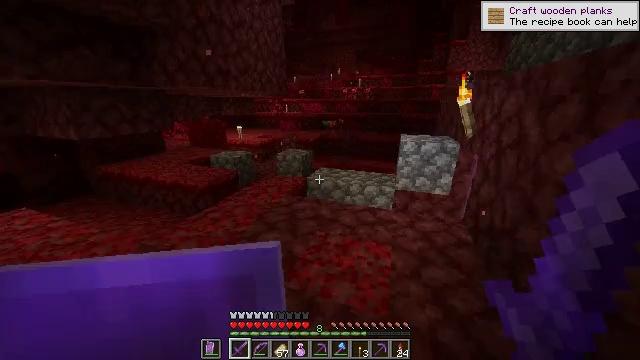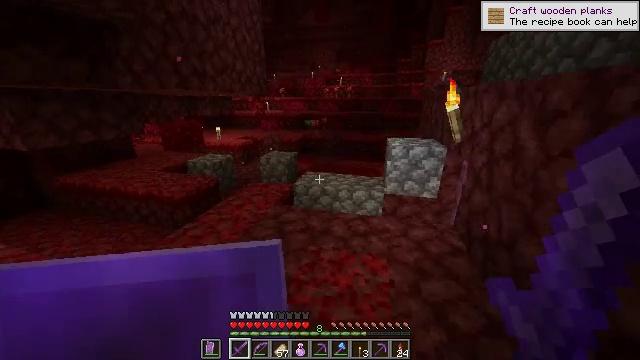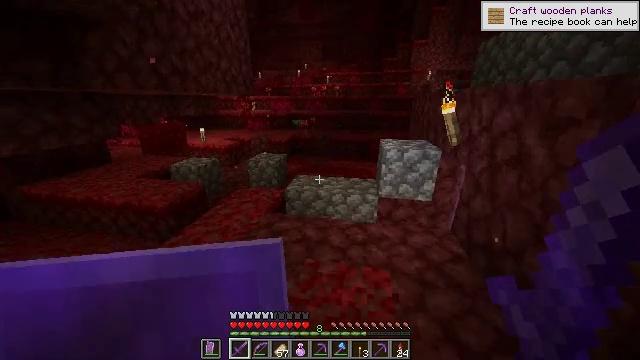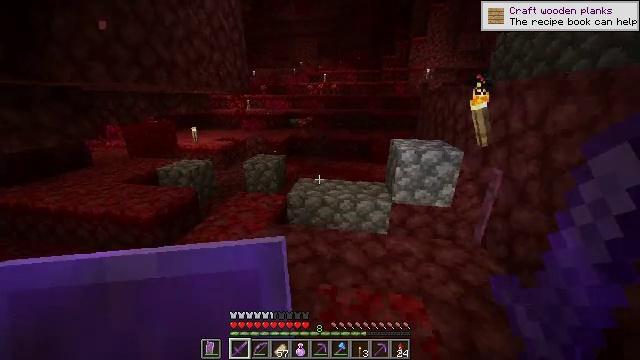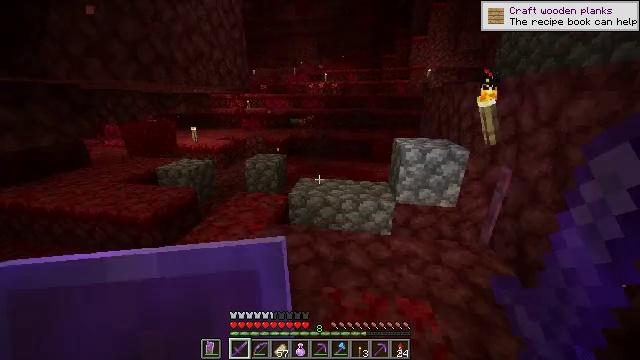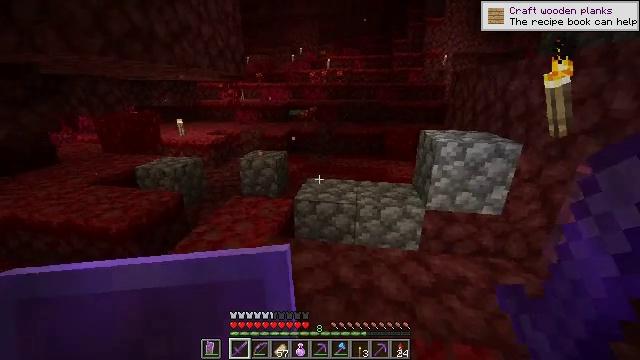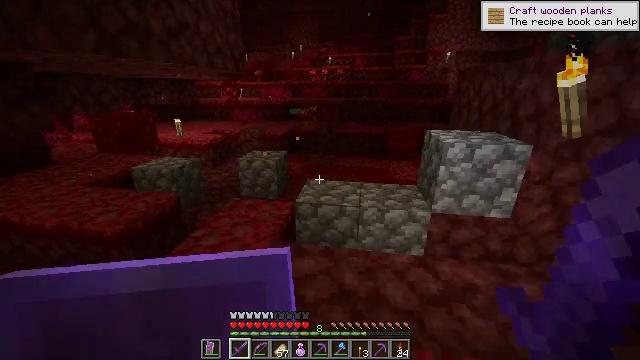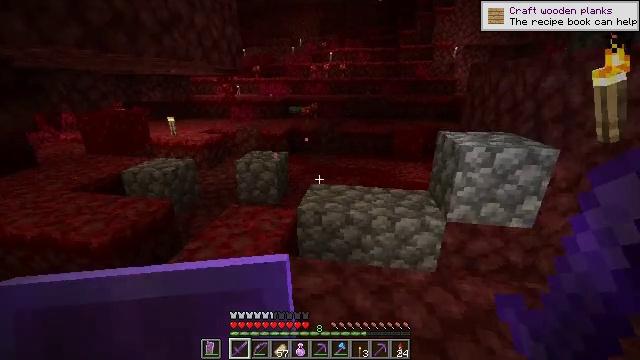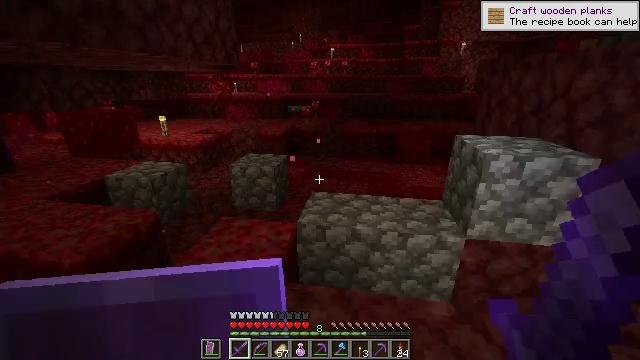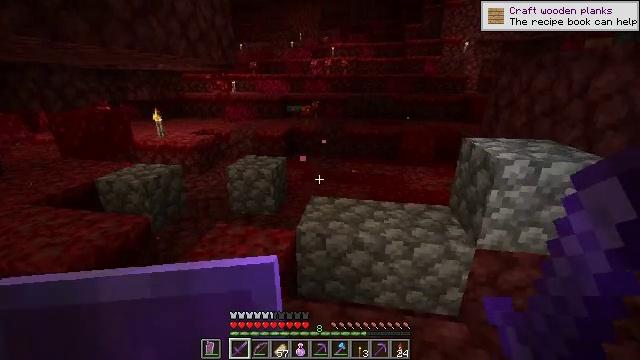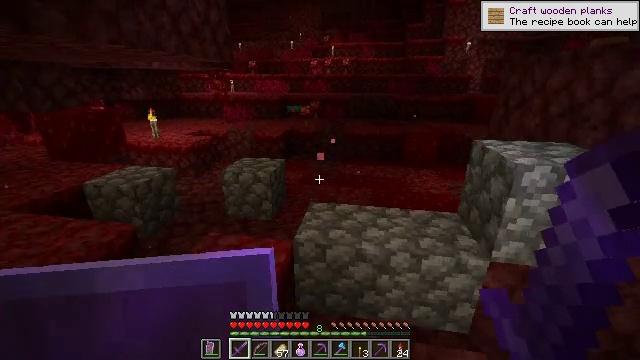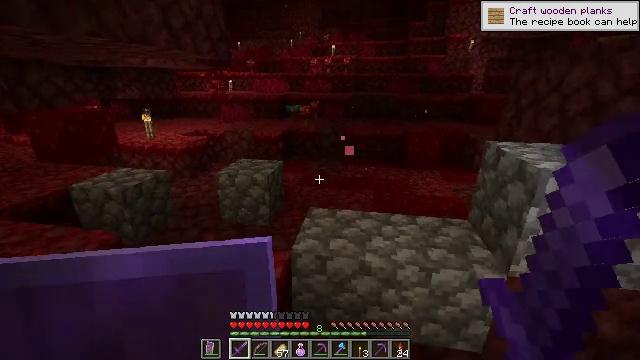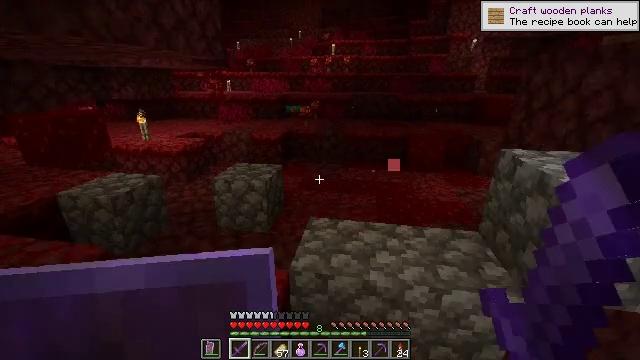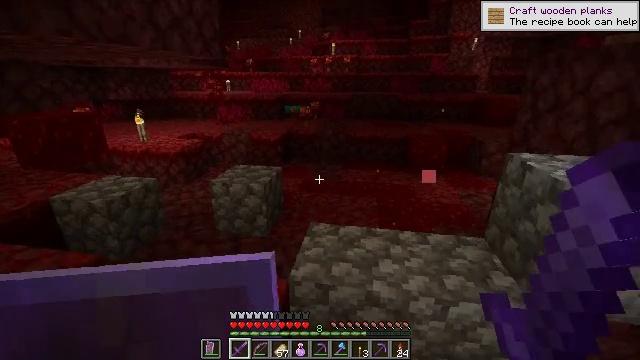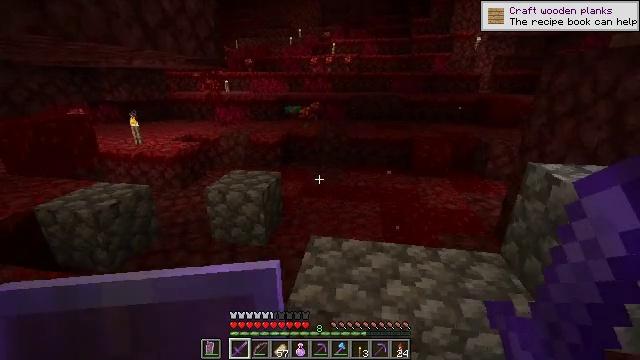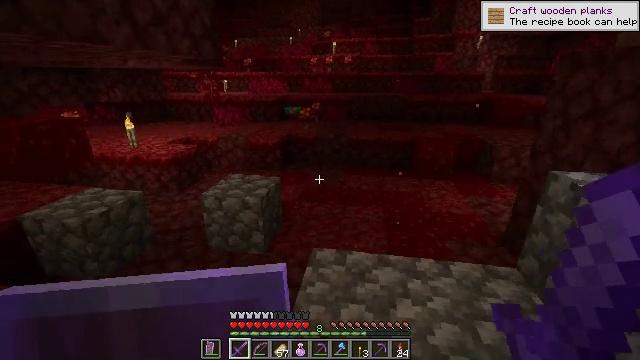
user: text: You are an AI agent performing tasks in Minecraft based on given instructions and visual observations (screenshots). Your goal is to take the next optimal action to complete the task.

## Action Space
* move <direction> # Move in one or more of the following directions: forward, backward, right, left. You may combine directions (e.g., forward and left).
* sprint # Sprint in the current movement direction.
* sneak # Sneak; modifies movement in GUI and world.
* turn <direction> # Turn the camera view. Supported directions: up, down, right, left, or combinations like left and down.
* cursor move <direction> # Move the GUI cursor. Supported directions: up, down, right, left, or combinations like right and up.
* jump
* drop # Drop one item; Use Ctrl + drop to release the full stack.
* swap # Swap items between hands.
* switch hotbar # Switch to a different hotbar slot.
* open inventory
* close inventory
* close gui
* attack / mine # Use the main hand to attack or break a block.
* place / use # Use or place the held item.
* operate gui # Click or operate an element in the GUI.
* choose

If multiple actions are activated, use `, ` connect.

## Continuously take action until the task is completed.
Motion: motion action
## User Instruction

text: Collect warped fungus to use for crafting.
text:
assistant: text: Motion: move forward, sprint, turn right
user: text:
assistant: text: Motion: move forward, sprint, turn right
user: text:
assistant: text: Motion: move forward, turn right
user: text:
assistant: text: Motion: no_op
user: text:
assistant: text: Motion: no_op
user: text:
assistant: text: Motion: no_op
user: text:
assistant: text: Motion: move forward
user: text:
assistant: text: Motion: move forward
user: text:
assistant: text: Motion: move forward
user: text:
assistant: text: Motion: move forward
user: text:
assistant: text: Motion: move forward
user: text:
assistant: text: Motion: move forward
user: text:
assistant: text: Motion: move forward
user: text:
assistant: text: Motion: move forward
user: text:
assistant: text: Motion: move forward, sprint
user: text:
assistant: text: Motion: move forward, sprint
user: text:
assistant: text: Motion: move forward, sprint, jump
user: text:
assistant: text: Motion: move forward, sprint, jump
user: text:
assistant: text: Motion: move forward, sprint, jump
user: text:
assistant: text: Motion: move forward, sprint, jump
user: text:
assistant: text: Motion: move forward, sprint, jump
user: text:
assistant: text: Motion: move forward, sprint
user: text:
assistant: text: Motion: move forward, sprint
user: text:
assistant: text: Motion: move forward, sprint
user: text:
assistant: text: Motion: move forward, sprint
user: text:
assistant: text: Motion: move forward, sprint
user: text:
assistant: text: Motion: move forward, sprint
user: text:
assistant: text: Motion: move forward, sprint
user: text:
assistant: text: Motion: move forward, sprint
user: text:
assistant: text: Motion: move forward, sprint, turn left